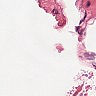
Metastatic tissue present: no